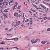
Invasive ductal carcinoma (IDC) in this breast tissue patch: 1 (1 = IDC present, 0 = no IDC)